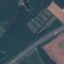
Label: Highway